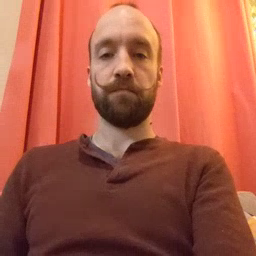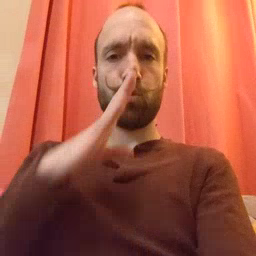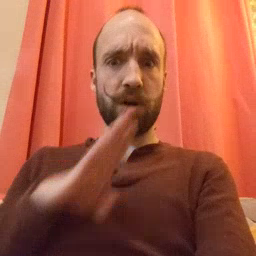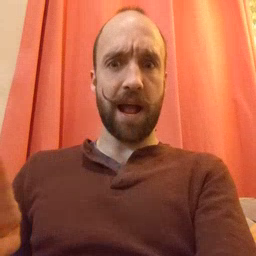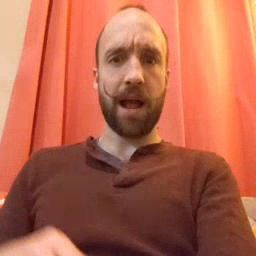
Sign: quiet